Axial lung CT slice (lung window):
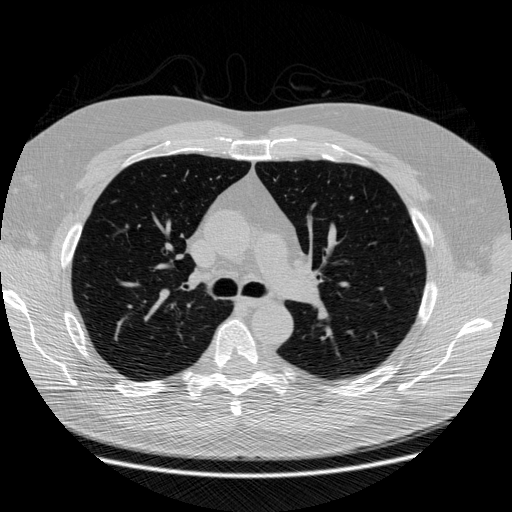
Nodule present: no